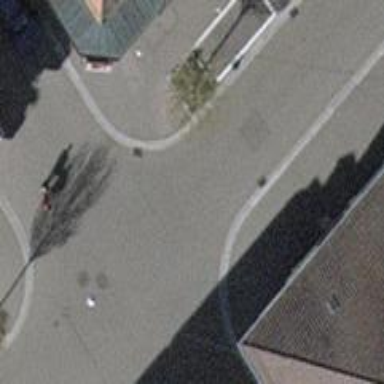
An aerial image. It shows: Asphalt footway with unmarked crossing.